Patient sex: M
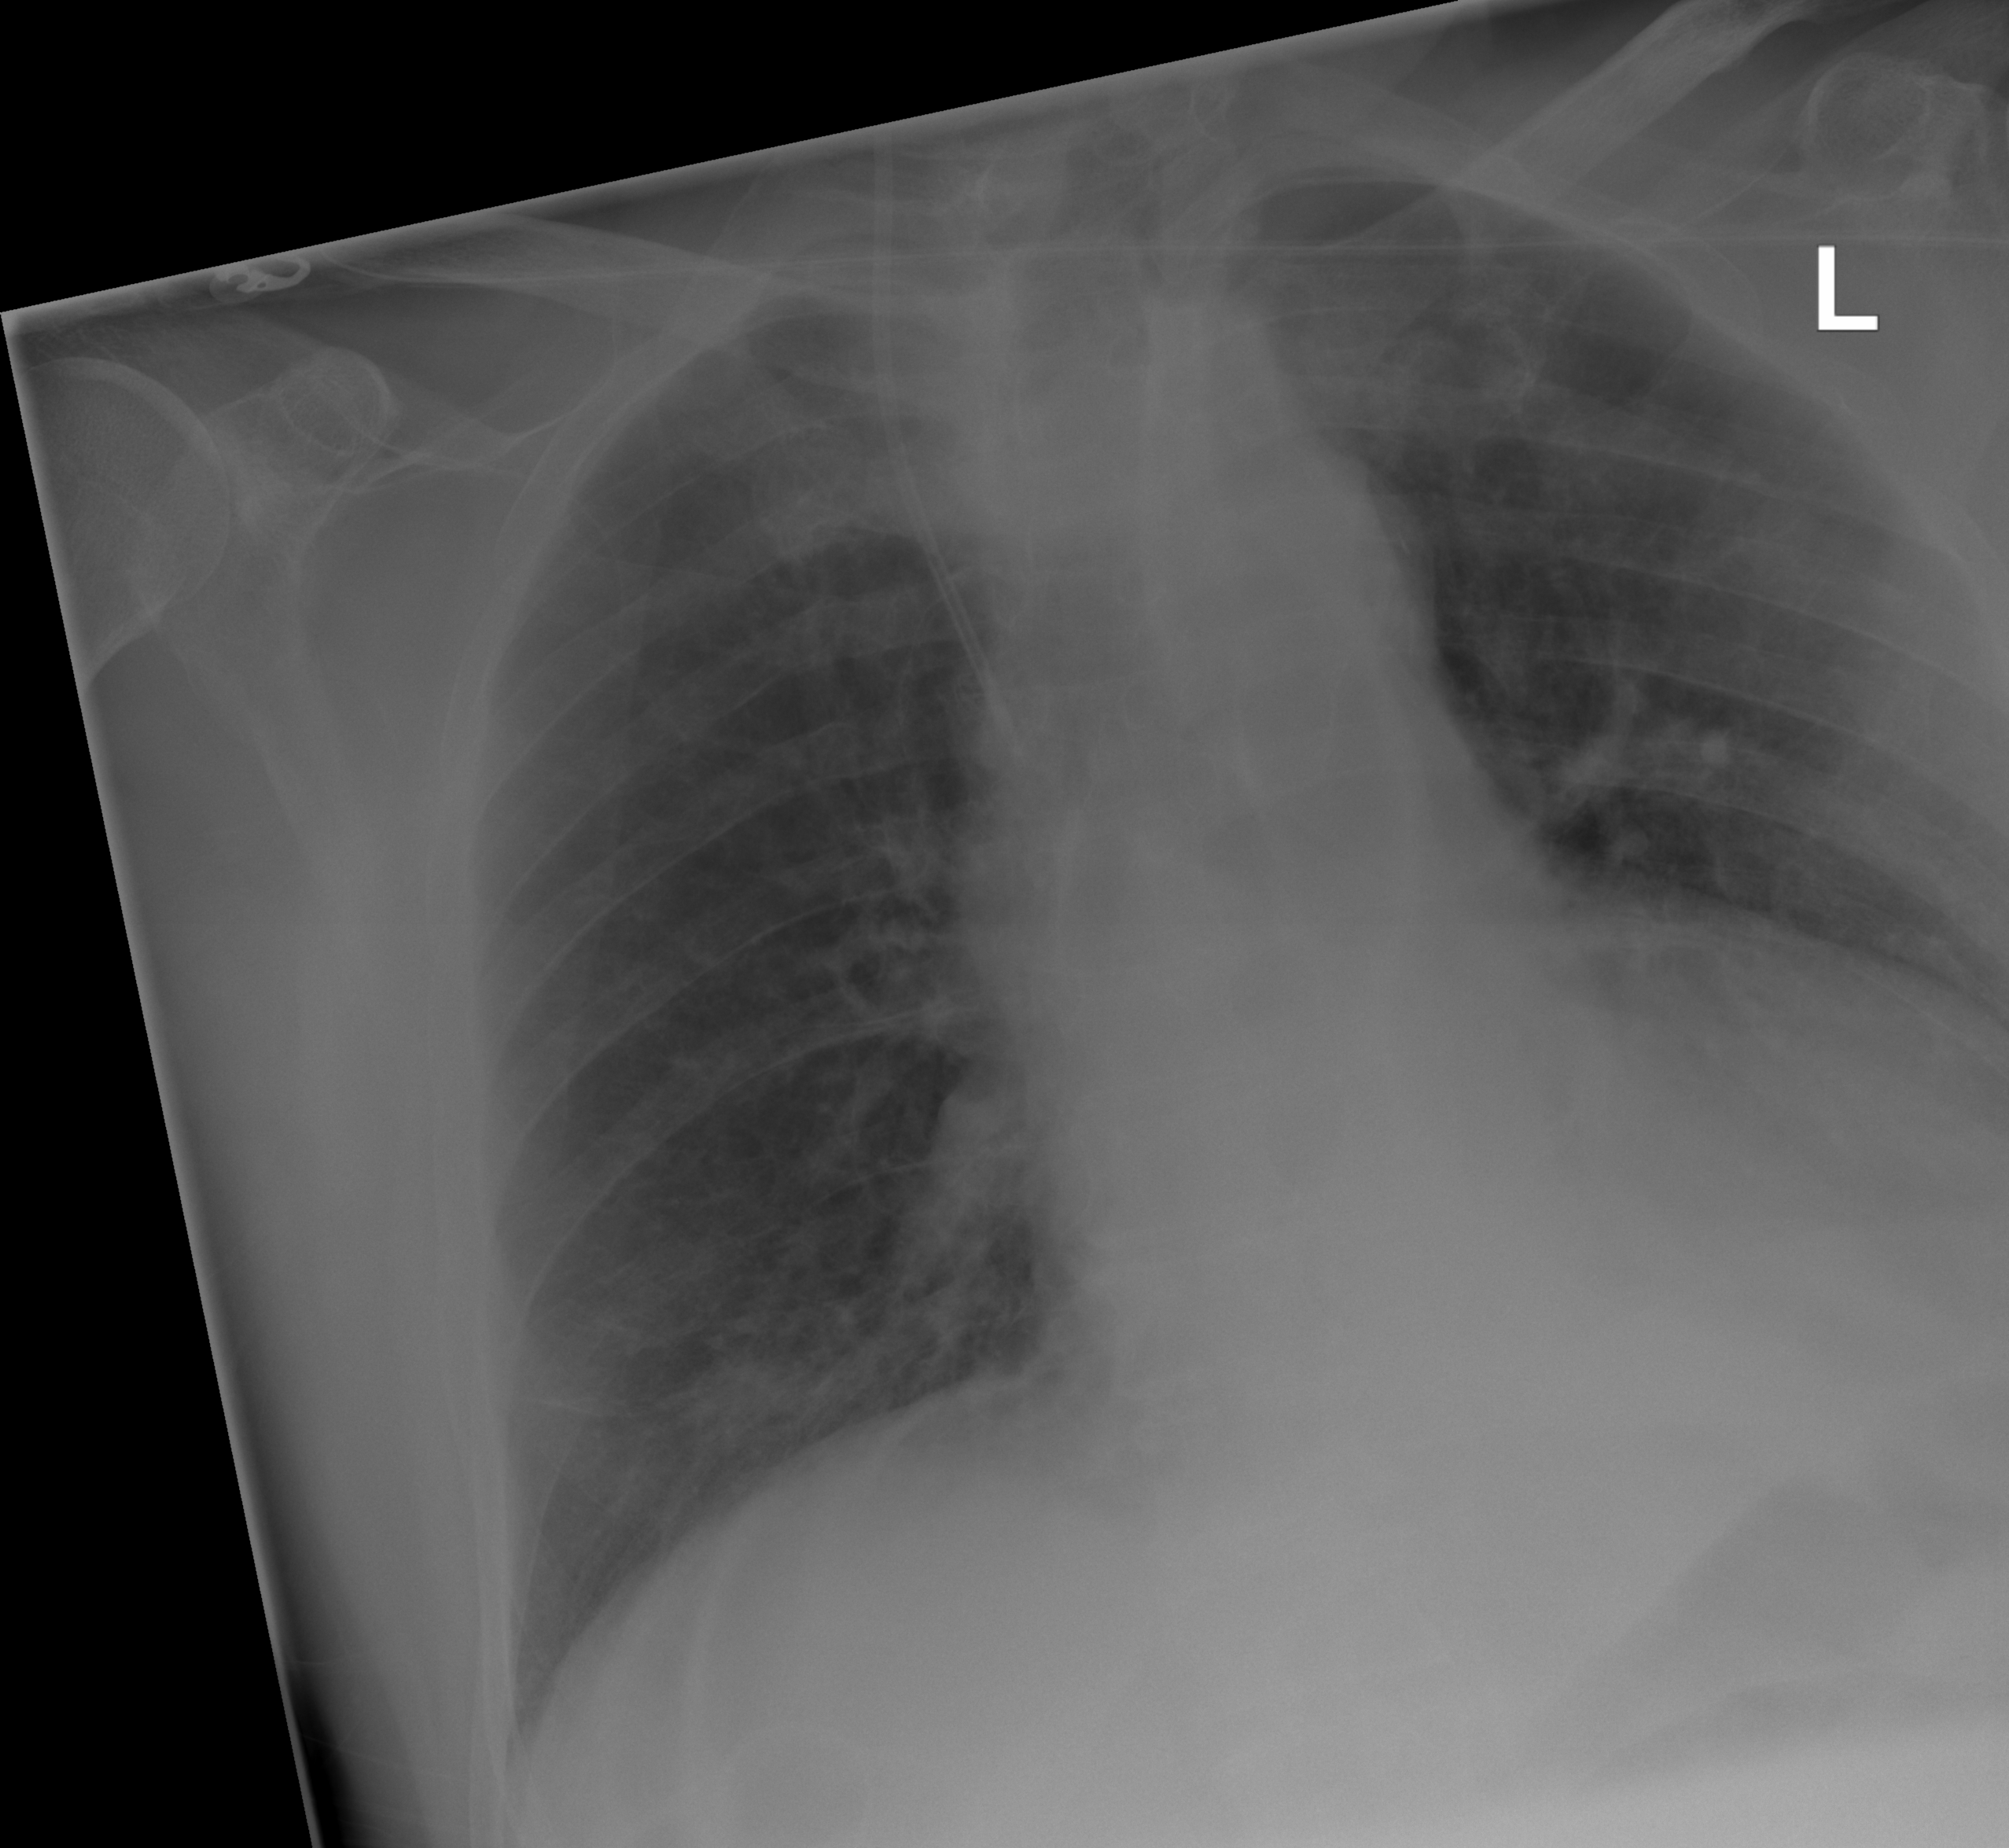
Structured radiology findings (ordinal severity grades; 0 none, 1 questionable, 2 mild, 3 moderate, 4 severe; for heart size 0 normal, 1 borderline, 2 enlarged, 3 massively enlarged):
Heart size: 2
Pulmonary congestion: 0
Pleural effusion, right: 0
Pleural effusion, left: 0
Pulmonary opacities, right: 2
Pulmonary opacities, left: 0
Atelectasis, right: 0
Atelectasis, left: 0